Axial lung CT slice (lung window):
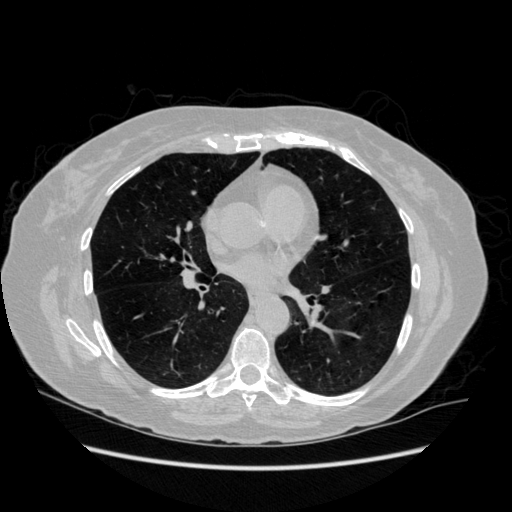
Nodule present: no